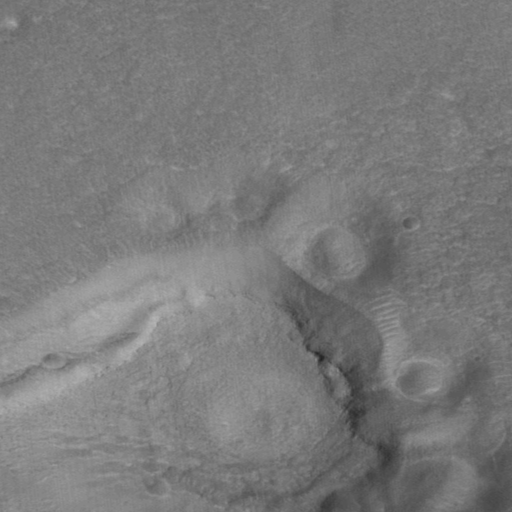
Classes present: Background, Cone